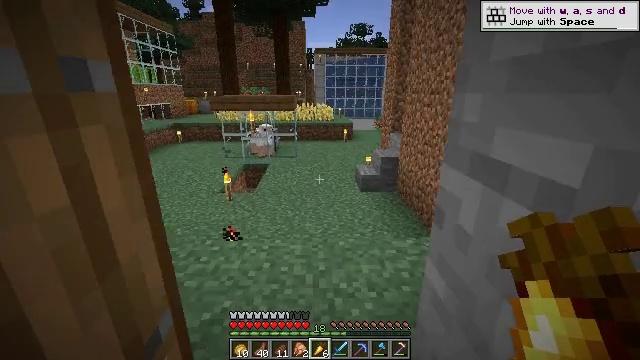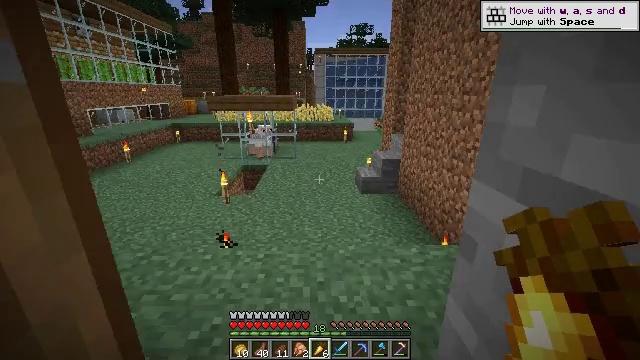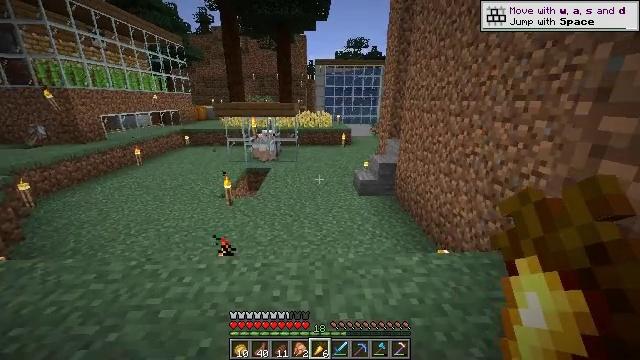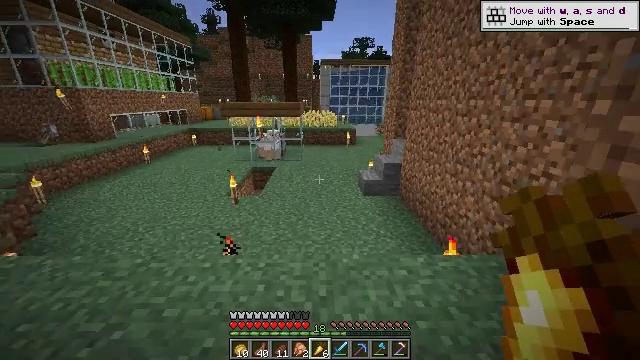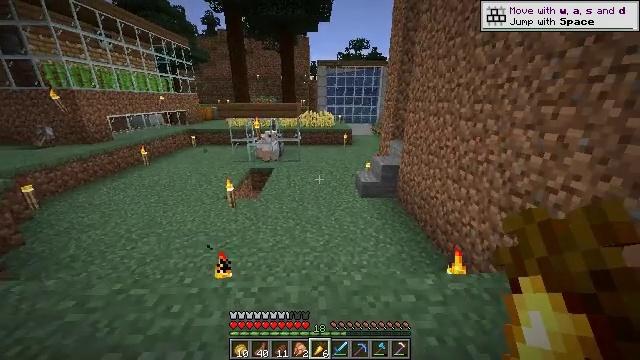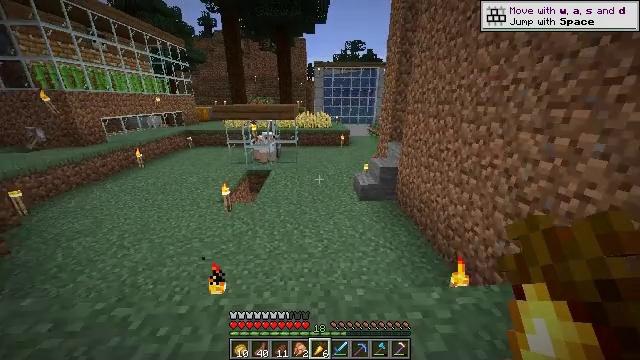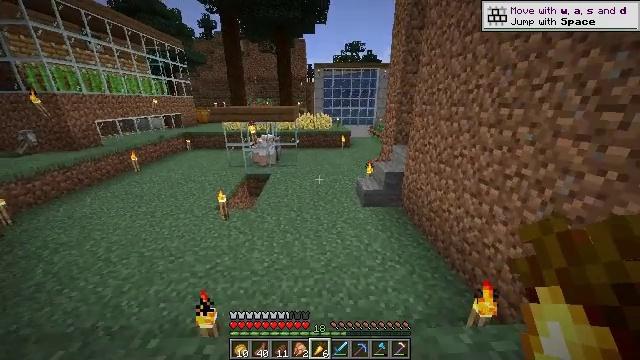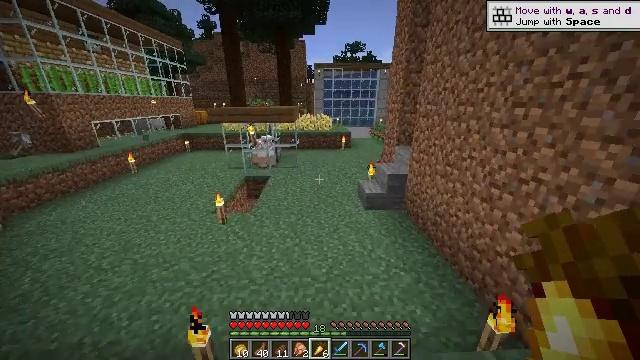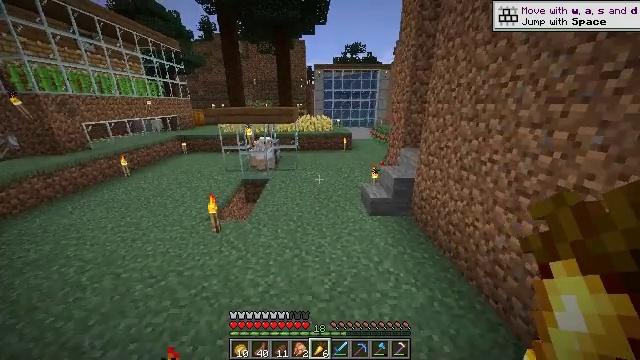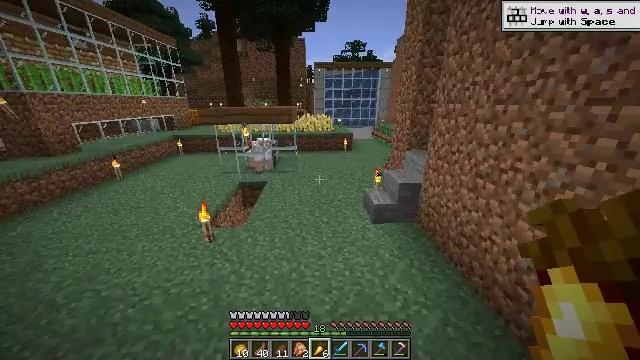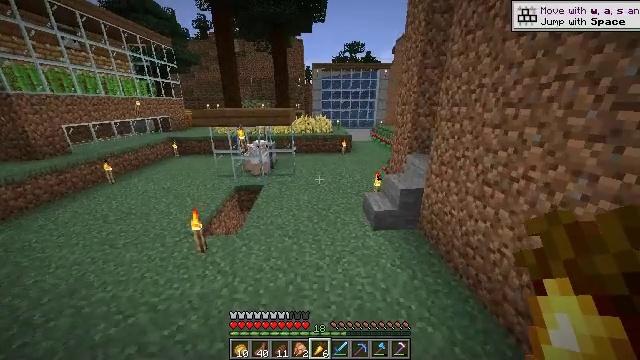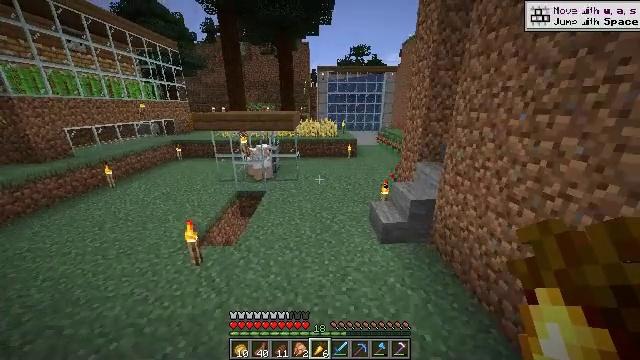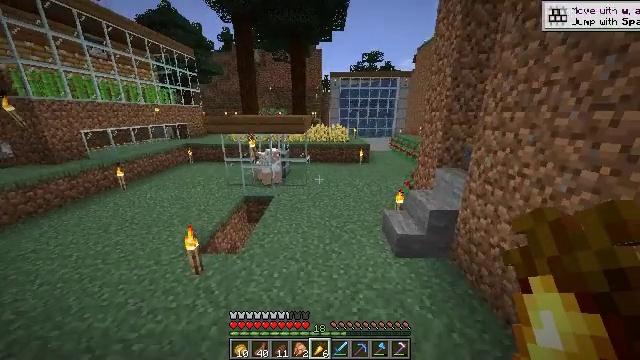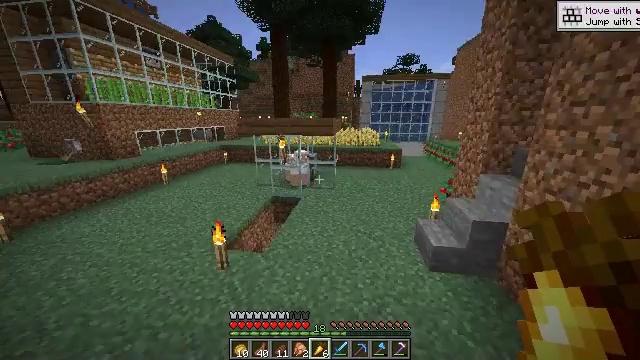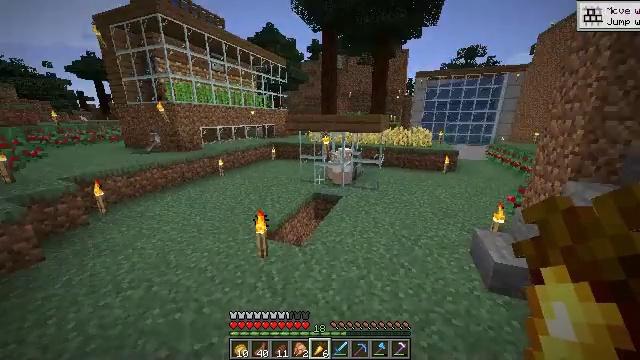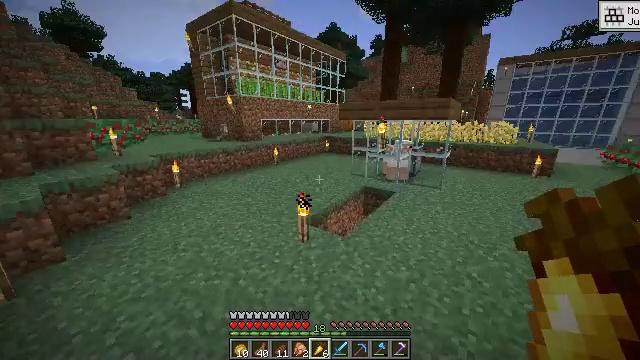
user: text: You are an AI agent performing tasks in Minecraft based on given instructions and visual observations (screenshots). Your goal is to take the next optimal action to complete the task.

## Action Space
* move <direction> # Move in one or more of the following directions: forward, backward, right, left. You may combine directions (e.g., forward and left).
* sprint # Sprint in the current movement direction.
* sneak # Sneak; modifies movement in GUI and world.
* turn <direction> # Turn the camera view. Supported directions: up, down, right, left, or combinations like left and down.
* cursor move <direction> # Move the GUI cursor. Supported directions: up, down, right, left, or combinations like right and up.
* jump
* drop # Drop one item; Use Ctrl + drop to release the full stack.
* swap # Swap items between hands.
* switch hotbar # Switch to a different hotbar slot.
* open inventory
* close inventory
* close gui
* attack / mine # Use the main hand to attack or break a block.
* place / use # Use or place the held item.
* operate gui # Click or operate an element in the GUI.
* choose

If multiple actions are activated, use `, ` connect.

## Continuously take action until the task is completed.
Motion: motion action
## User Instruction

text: Open the crafting table and make a tripwire hook.
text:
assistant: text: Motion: move forward, sprint
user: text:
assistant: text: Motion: move forward, sprint
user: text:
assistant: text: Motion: move forward, sprint, turn left
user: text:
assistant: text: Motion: move forward, sprint
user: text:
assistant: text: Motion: move forward
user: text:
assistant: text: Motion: move forward
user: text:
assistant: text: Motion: move forward
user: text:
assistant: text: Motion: move forward
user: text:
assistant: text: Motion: move forward
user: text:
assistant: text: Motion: move forward
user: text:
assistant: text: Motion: move forward, turn left
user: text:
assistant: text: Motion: move forward, turn left and up
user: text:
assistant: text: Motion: move forward, sprint, turn left and up
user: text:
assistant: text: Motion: move forward, sprint, turn left
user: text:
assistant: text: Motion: move forward, sprint, turn left
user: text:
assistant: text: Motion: move forward, sprint, turn left
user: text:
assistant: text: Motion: move forward, turn left
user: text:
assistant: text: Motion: move forward
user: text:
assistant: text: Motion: move forward
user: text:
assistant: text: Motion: move forward
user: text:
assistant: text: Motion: move forward
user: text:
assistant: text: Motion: move forward, sprint, turn left and up
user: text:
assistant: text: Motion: move forward, sprint, turn left and up
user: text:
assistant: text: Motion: move forward, sprint, turn left and up
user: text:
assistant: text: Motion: move forward
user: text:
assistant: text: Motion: move forward
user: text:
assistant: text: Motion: move forward
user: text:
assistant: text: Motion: move forward, turn left
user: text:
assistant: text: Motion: move forward, turn left
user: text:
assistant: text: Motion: move forward